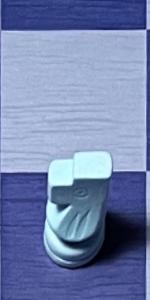
Label: Knight_White